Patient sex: M
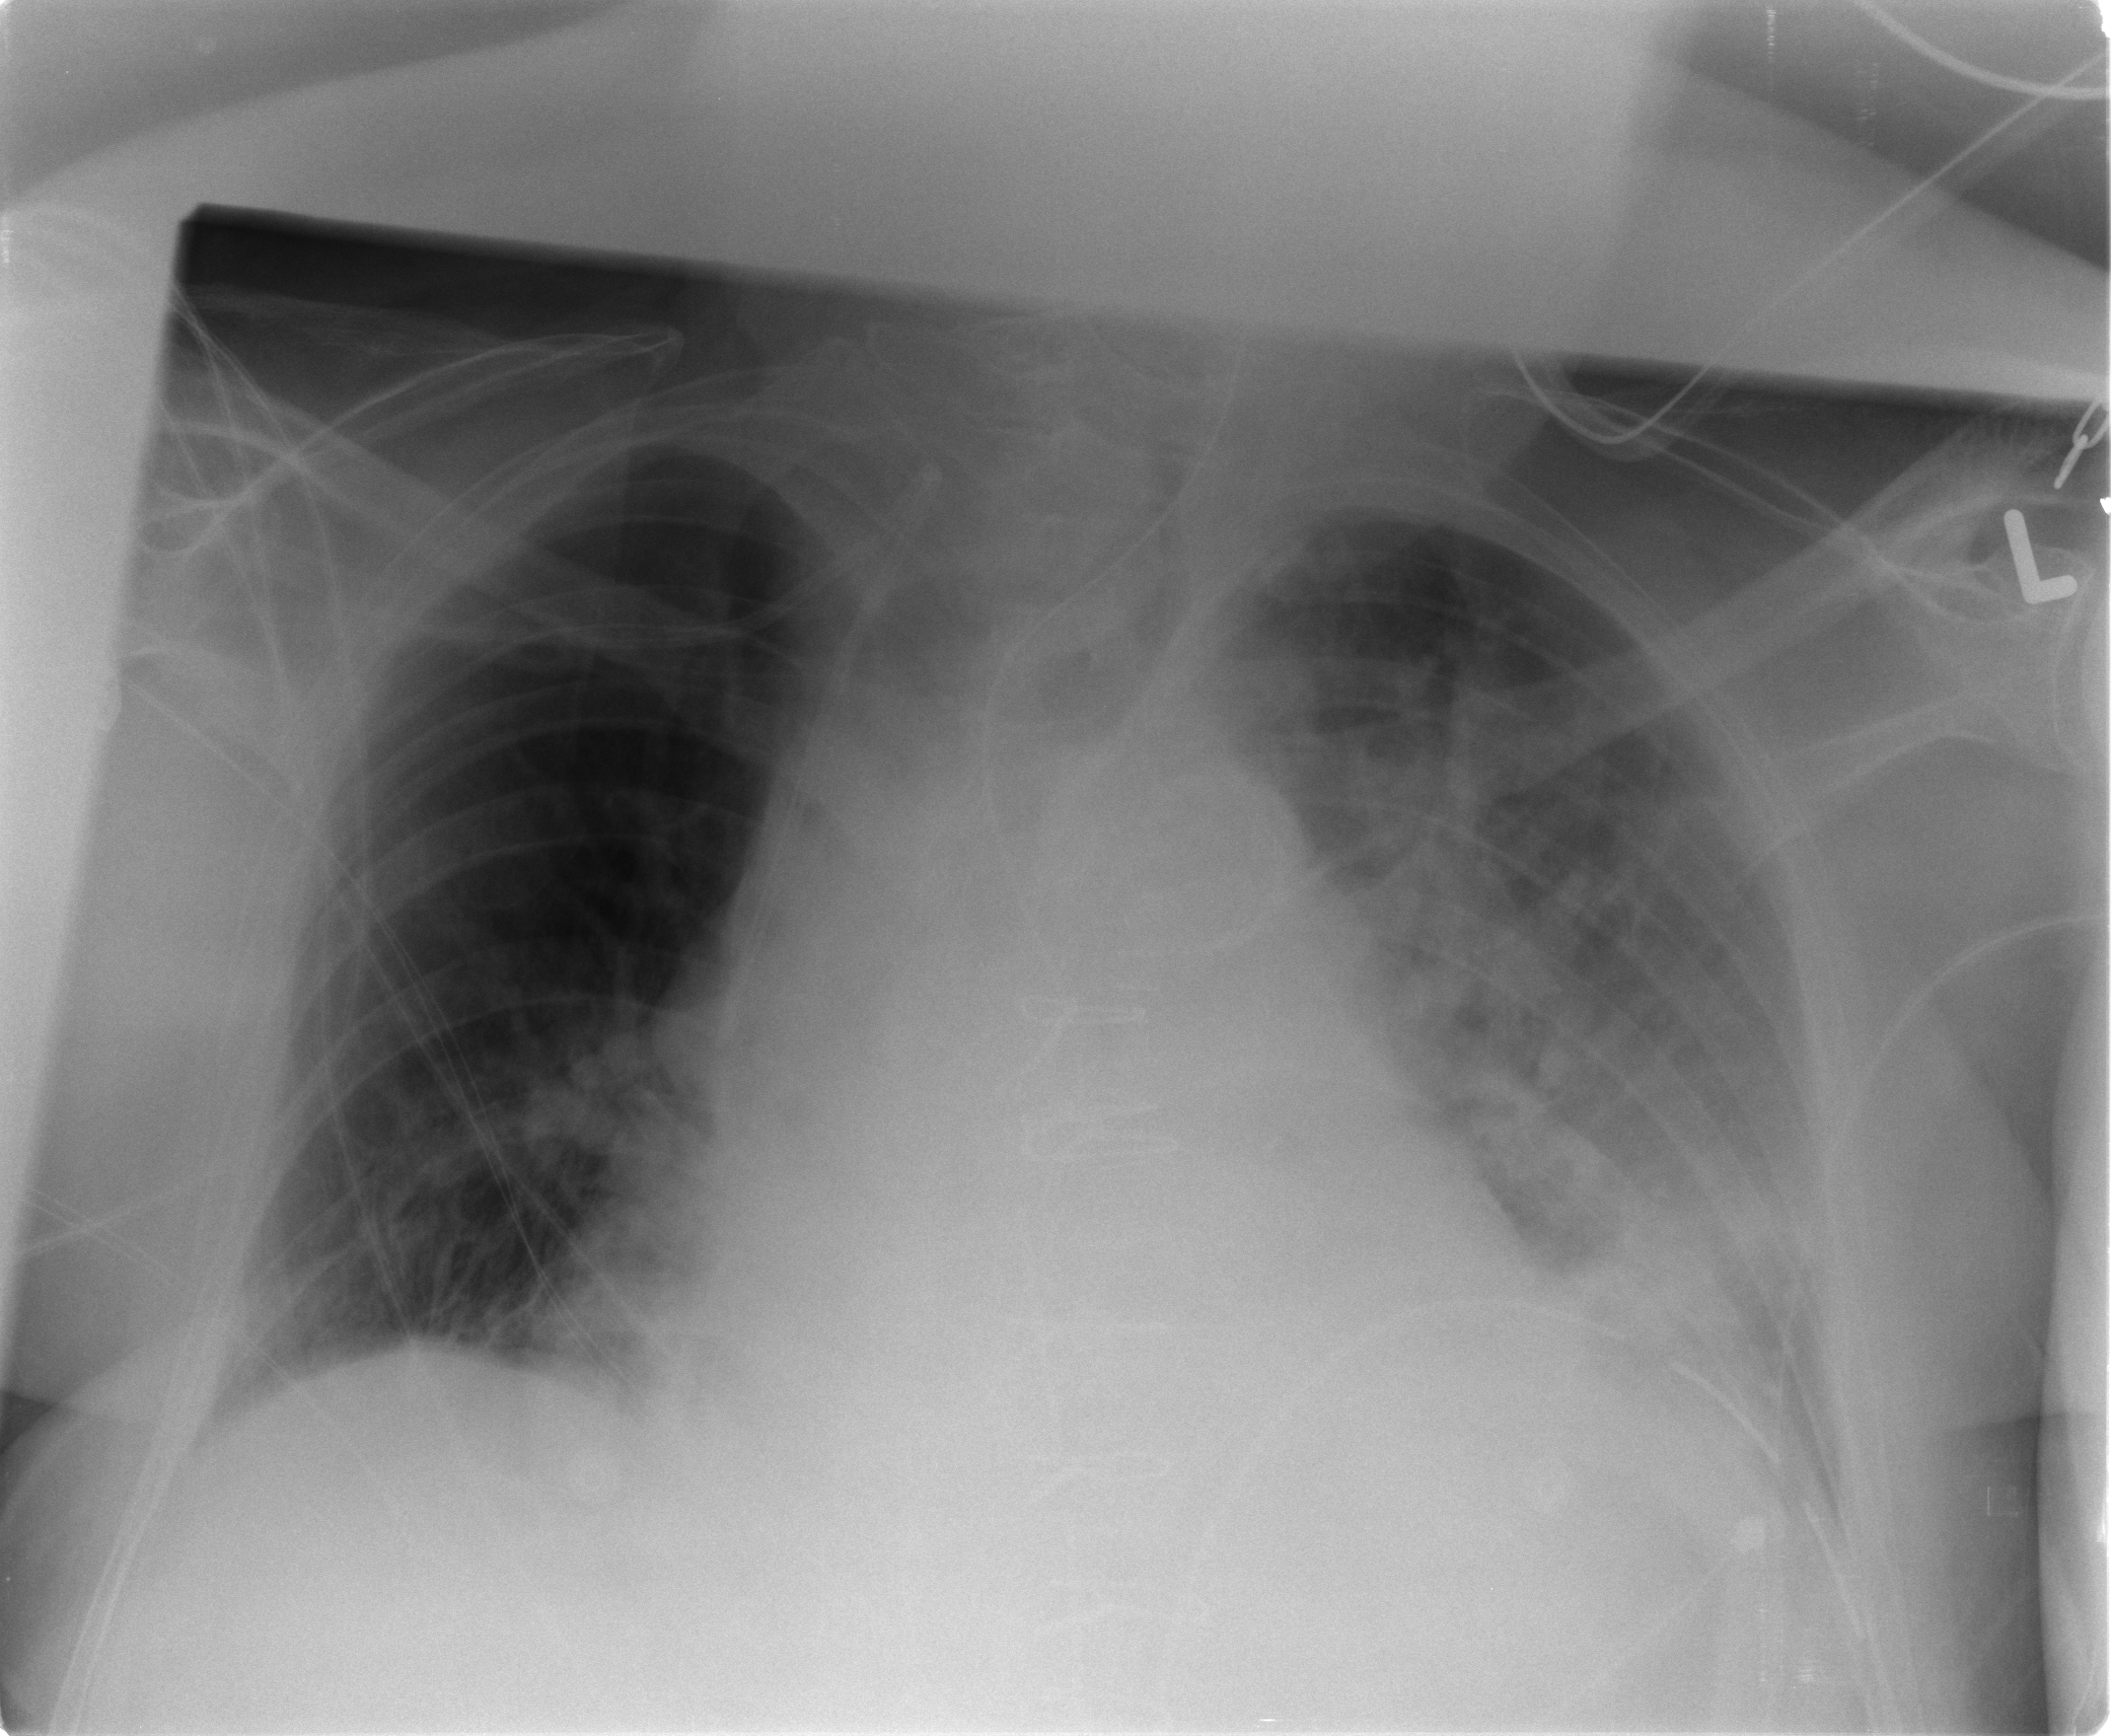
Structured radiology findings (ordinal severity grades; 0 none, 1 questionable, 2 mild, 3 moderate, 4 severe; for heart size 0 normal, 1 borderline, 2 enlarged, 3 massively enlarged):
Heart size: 2
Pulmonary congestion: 2
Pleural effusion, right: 0
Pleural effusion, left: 2
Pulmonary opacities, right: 0
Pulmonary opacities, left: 2
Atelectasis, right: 2
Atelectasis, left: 3